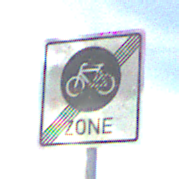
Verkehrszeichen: EndeFahrradzone
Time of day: MorningAfternoon
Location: Outdoor (Suburban)
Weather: PartlyCloudy
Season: NotSpecified
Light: Natural